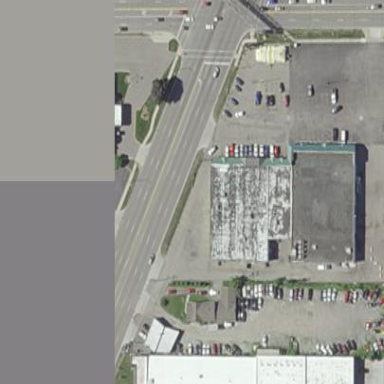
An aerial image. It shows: Retail building.